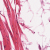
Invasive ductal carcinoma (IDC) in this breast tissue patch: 0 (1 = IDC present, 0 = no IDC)